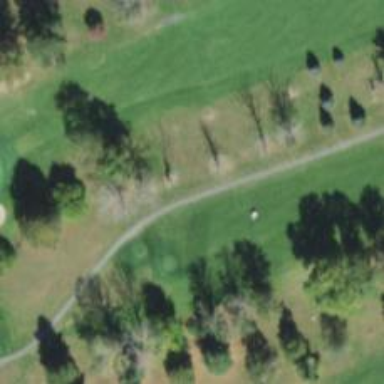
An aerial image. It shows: Service road designated as golf cart path.